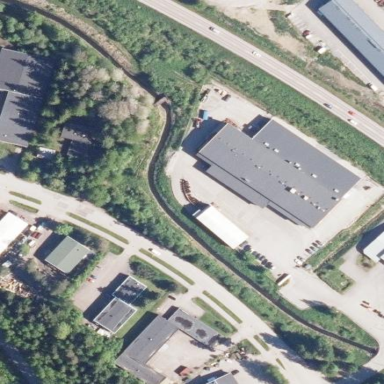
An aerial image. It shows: Industrial building.